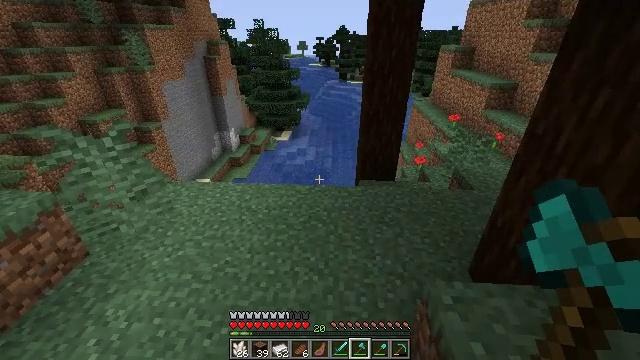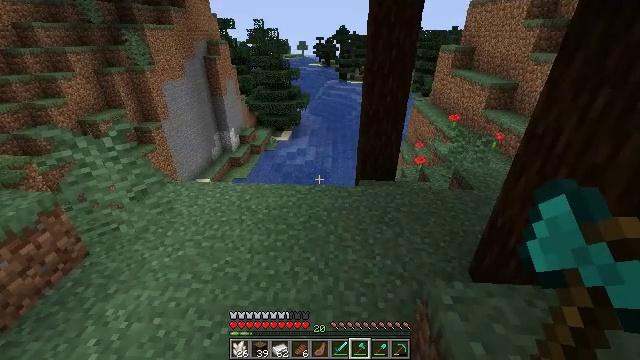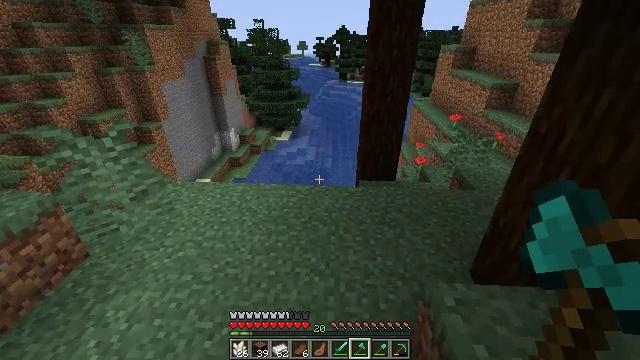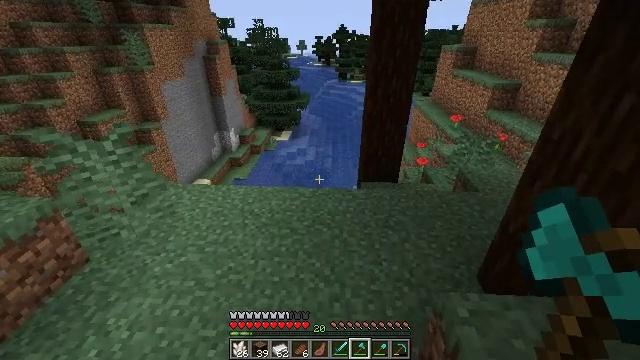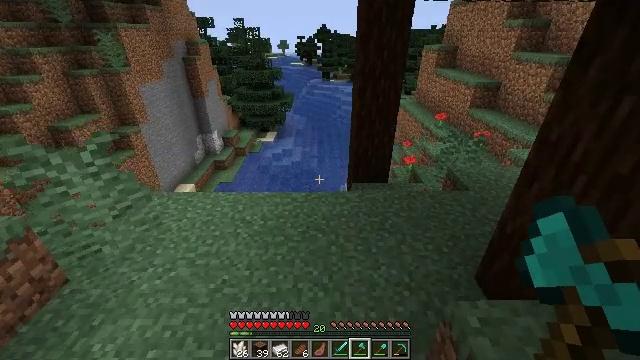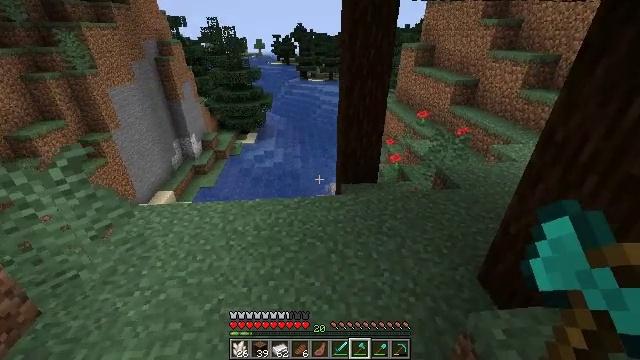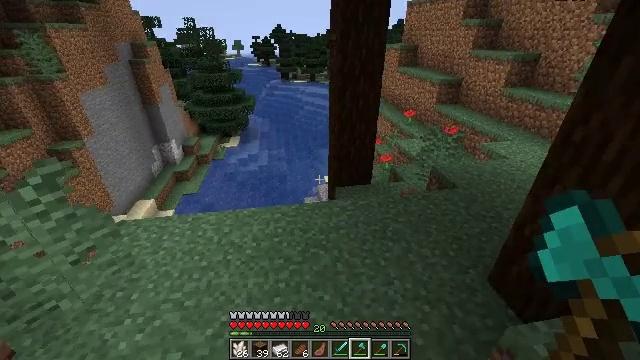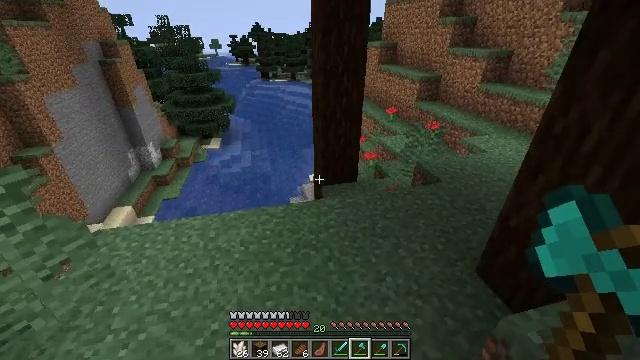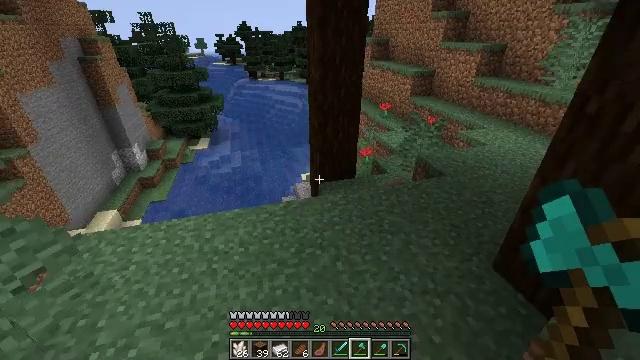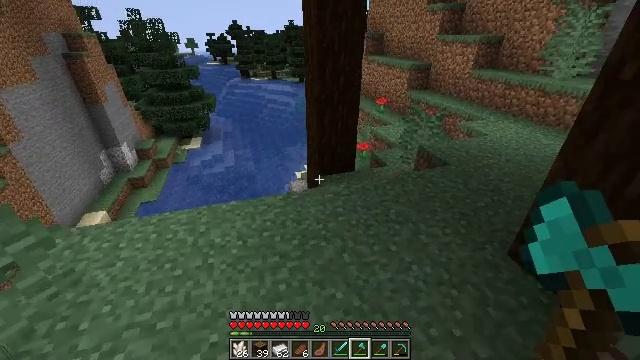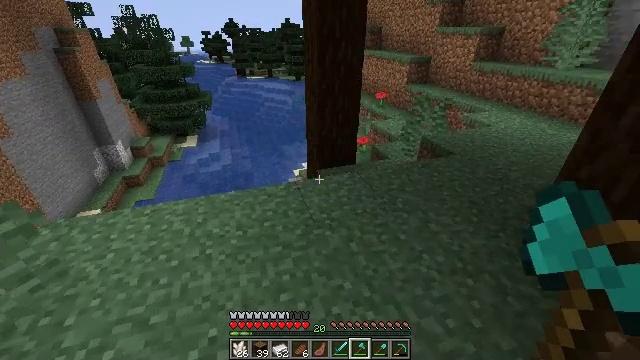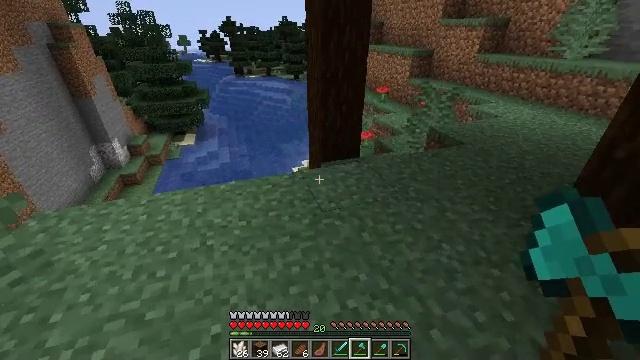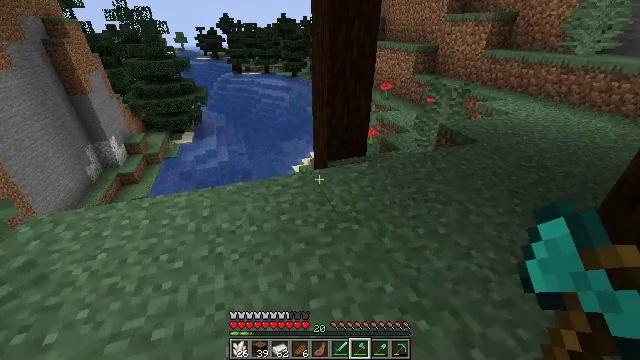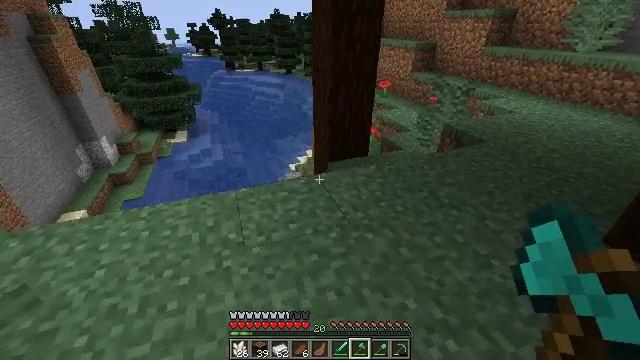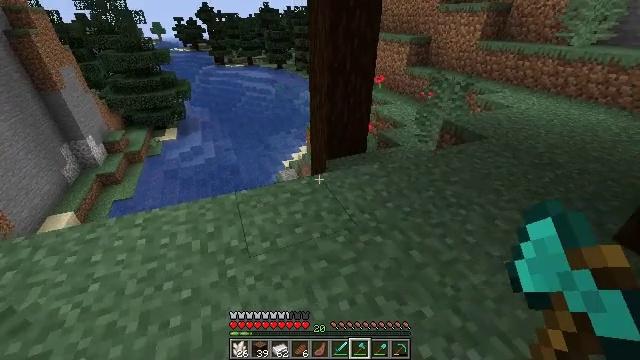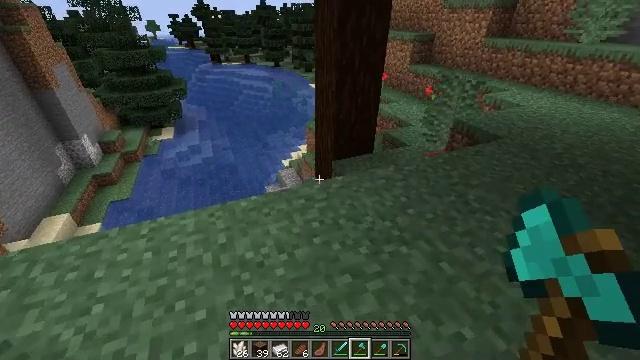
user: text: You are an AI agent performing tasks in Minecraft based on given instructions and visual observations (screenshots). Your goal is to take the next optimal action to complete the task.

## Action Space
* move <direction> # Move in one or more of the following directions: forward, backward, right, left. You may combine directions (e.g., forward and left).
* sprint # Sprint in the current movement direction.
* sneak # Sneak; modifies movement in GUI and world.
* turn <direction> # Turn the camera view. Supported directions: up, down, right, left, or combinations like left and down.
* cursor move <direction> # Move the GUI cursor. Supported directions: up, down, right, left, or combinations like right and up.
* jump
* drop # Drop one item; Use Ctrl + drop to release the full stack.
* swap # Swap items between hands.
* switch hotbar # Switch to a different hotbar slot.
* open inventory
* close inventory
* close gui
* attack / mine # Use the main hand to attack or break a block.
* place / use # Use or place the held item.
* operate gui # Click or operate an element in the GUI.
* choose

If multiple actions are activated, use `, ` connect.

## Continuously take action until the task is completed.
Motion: motion action
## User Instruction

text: Break the sugar cane.
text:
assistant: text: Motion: no_op
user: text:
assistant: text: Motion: move forward and move left
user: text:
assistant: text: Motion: move forward and move left
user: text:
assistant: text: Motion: move forward and move left, turn right
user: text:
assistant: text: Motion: move forward and move left, turn right
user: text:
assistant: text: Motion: move forward and move left, turn right
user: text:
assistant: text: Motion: move forward and move left, turn right
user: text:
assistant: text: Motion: move forward and move left, turn right
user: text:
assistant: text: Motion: move forward and move left, turn right
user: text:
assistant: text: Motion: move forward and move left
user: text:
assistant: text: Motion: move forward and move left
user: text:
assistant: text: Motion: move forward and move left
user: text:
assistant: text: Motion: move forward and move left, turn right
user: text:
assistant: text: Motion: move forward and move left, turn right and down
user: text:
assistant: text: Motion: move forward and move left
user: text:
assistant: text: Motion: move forward and move left
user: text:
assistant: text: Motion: move forward
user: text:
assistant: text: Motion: no_op
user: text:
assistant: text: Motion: no_op
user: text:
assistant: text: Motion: no_op
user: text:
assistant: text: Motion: no_op
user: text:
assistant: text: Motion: no_op
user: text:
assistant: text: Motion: move left
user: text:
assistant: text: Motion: move left
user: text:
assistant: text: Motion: move forward and move left
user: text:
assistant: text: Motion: move forward
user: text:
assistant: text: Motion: move forward
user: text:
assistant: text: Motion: move forward
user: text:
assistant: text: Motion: no_op
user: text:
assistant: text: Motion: no_op